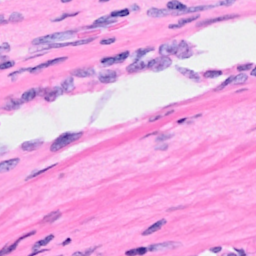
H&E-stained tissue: Breast